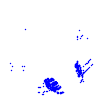
Particle: kaon